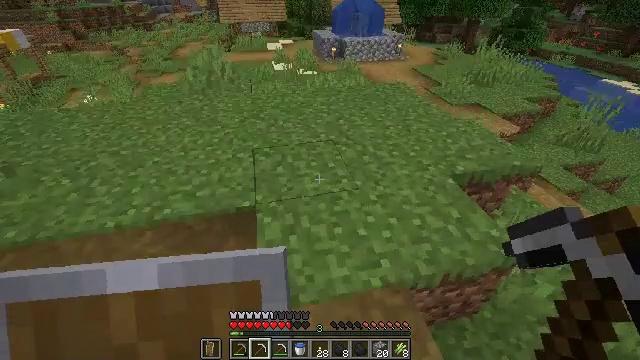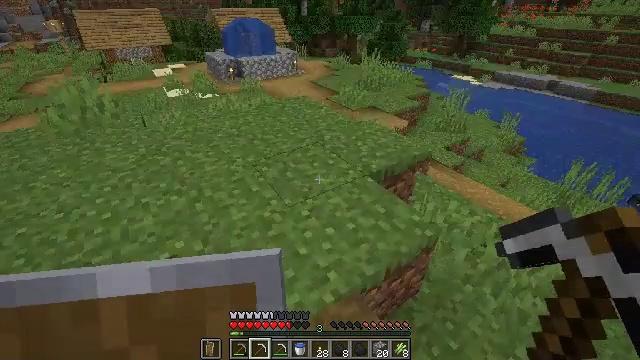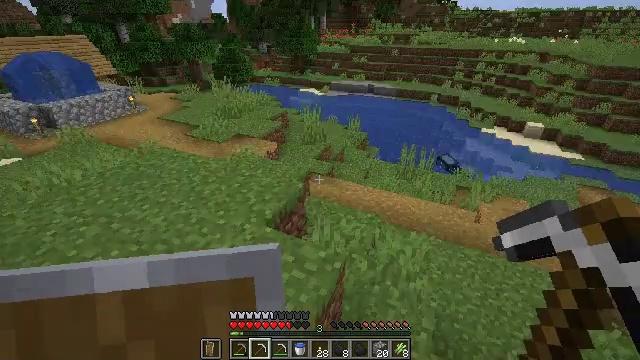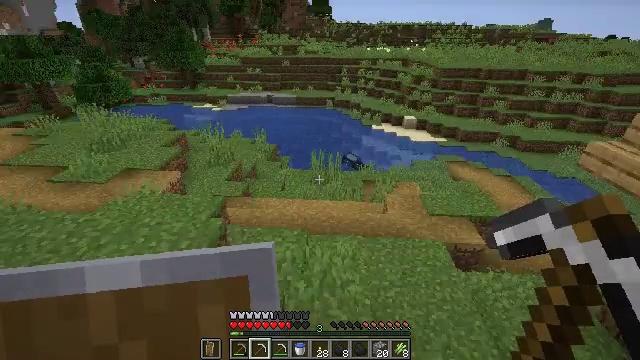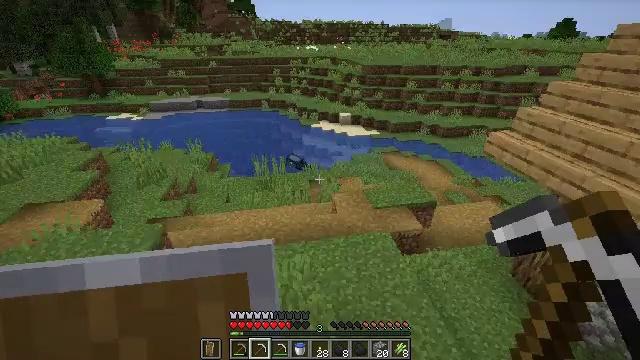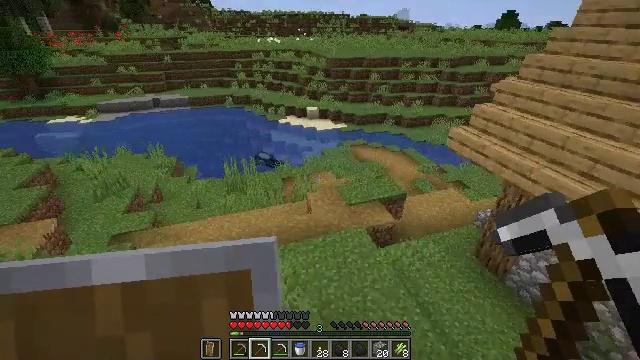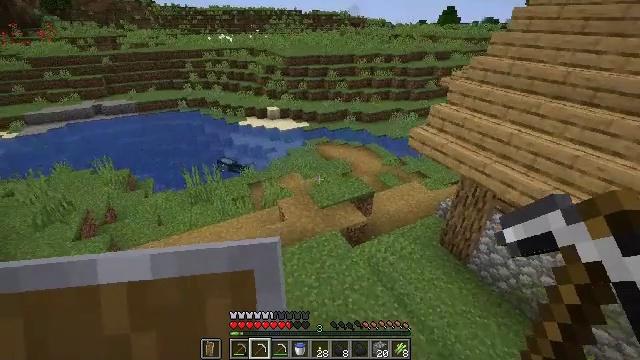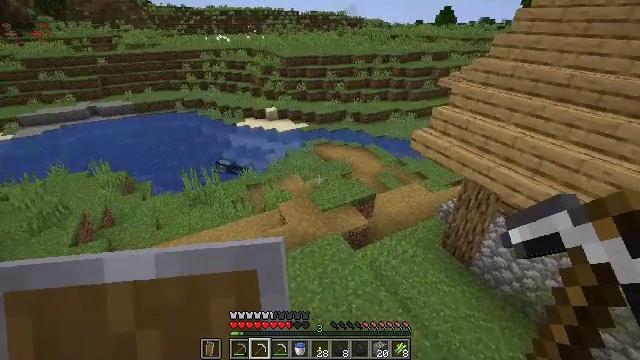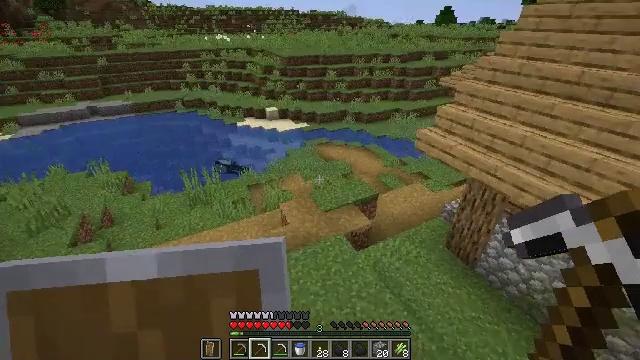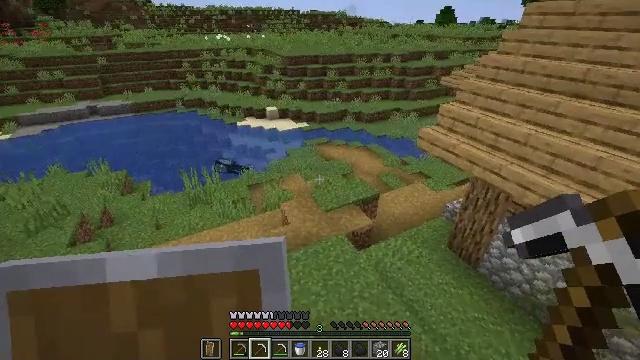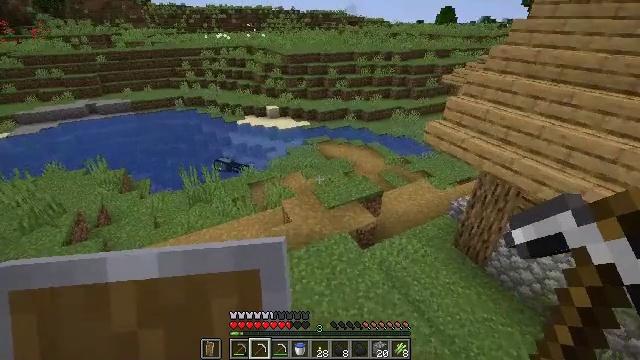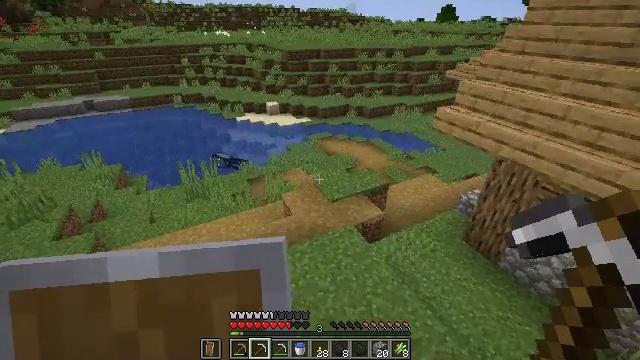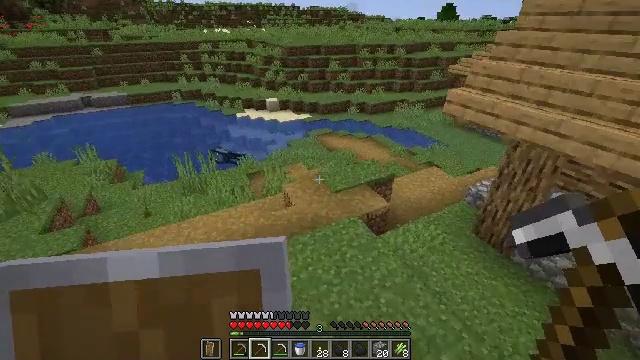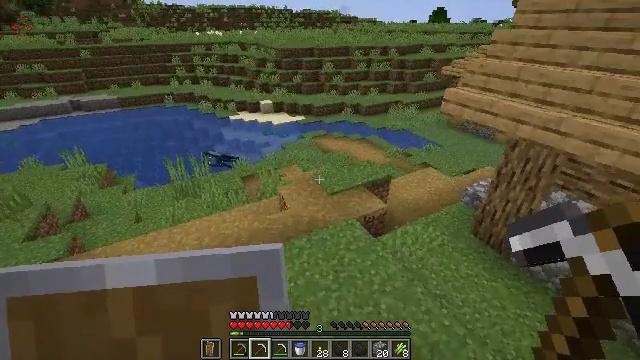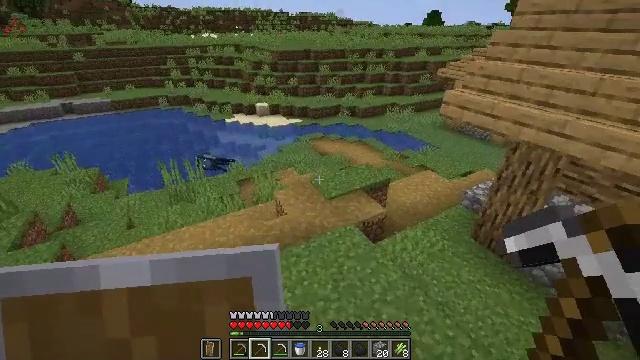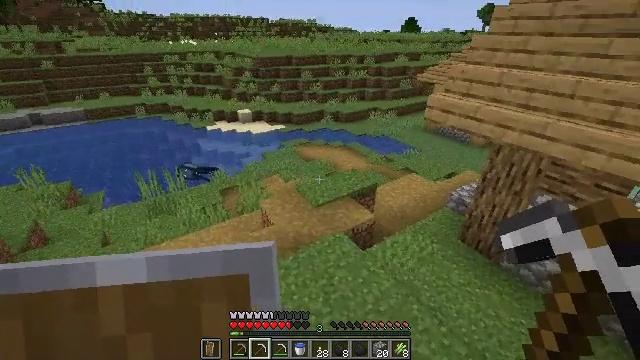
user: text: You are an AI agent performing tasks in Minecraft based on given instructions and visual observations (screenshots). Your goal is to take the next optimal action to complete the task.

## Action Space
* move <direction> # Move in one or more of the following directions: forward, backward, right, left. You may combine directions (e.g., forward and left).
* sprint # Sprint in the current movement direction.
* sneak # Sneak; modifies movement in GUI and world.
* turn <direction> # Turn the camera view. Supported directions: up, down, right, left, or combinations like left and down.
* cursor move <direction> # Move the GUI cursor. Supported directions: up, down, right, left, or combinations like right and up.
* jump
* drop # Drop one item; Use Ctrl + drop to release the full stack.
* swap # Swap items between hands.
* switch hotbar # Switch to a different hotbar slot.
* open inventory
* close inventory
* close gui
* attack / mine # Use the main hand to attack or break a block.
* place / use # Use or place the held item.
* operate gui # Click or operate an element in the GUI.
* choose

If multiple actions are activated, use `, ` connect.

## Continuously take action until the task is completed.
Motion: motion action
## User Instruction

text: Gather stripped oak log from a tree.
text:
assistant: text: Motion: move forward, turn right and up, jump
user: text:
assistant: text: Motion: move forward, turn right and up, jump
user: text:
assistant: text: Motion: move forward, turn right and up, jump
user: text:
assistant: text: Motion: move forward, turn right
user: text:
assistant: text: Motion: move forward, turn right and down
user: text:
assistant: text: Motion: move forward, turn right
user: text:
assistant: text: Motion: move forward
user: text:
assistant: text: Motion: move forward
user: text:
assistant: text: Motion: move forward
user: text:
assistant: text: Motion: move forward
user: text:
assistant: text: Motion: move forward
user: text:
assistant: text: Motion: move forward
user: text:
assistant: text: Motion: move forward, turn right
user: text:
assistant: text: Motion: move forward
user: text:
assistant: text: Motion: move forward, turn right and up
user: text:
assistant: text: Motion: move forward, turn right
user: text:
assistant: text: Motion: move forward, turn right
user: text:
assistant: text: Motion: move forward
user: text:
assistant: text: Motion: move forward, turn right
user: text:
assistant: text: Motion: move forward, turn right
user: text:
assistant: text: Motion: move forward, turn right and down
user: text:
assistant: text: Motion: move forward, turn right
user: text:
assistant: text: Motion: move forward
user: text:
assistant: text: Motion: move forward
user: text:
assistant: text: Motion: move forward
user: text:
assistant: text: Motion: move forward
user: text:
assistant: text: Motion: move forward and move left
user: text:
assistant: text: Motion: move forward and move left, turn right and up
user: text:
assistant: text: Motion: move forward and move left
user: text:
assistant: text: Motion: move forward and move left